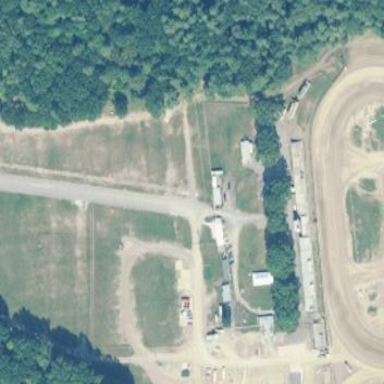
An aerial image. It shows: Sports center focused on motor sports.